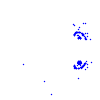
Particle: electron